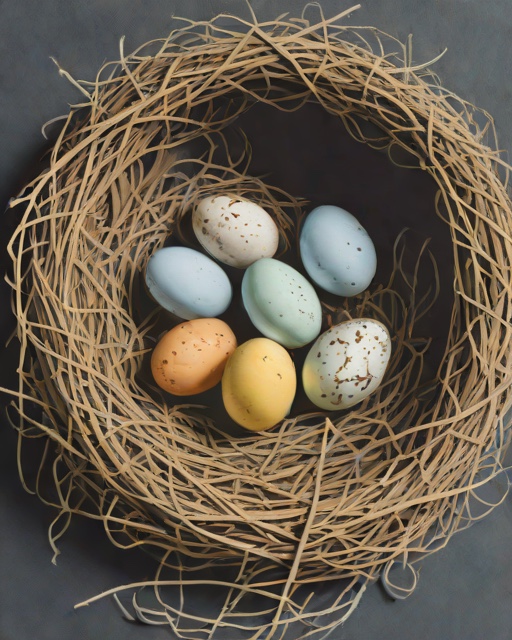
Category: Spring